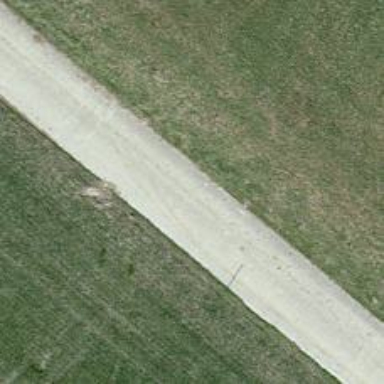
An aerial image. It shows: Track with grade 1 quality.